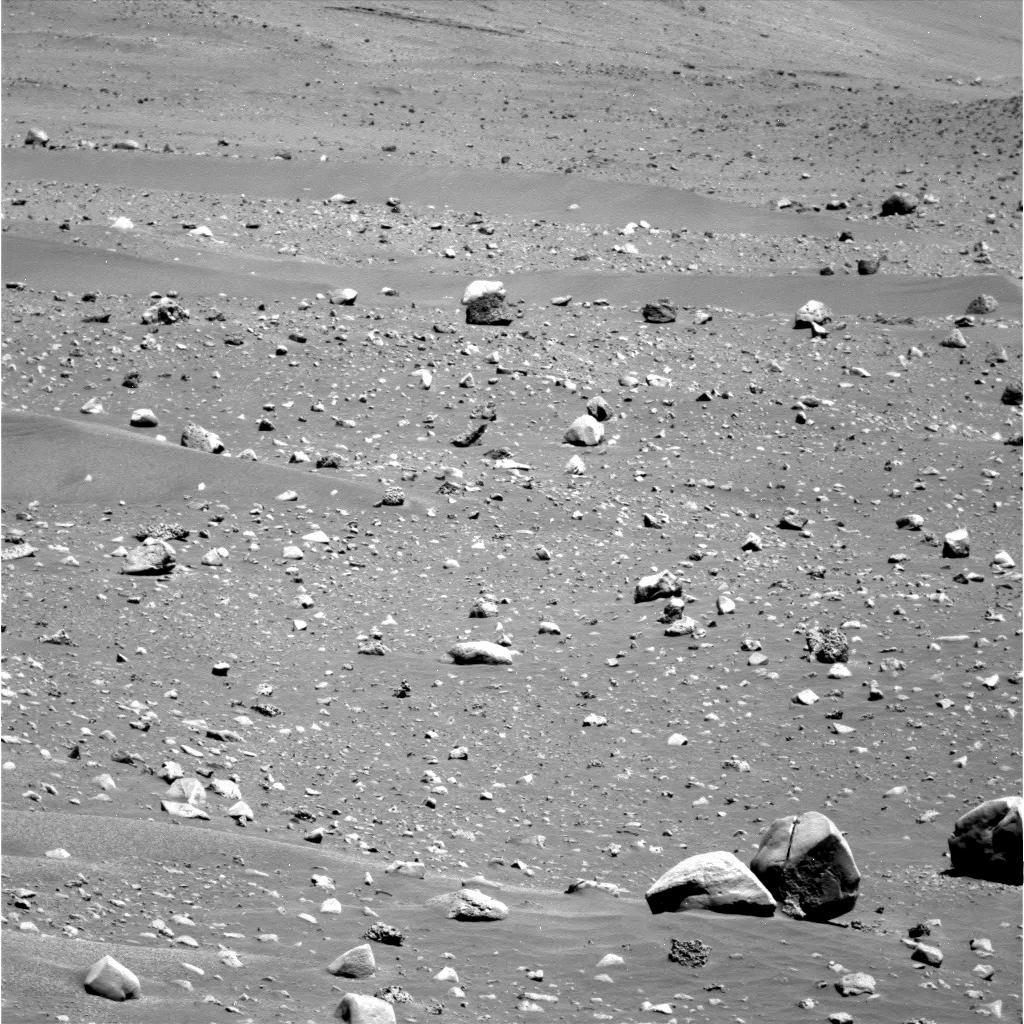
Terrain classes present: Gravel / Sand / Soil, Rock